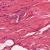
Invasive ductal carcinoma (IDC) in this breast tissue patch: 0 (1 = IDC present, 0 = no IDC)